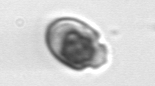
Label: Amphidinium